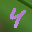
Label: 4